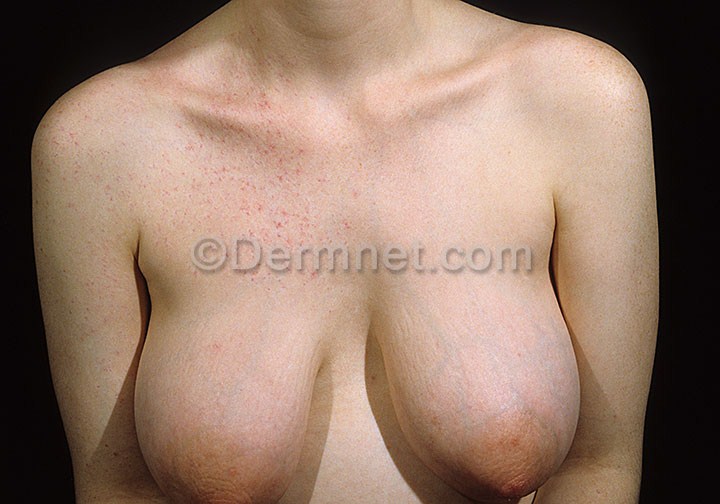
Disease: Vascular Tumors